Question: I am trying to make a navbar like seen on: <URL>
I have the code below:
'''
<head>
<meta charset='UTF-8' />
<link href='//netdna.bootstrapcdn.com/twitter-bootstrap/2.3.1/css/bootstrap-combined.min.css' rel='stylesheet' />
</head>
<body class='container'>
<nav class="navbar navbar-inverse navbar-fixed-top" >
<div class="navbar-header">
<a class="navbar-brand" href="#">BLARG</a>
</div>
<div>
<ul class="nav navbar-nav">
<li class="active"><a href="#">TEST</a></li>
</ul>
</div>
</nav>
<title>Splatter</title>
<div class="page-header">
<h1><%= @title %></h1>
</div>
<%= yield %>
'''
But I get something like this:

Any ideas what I am totally messing up
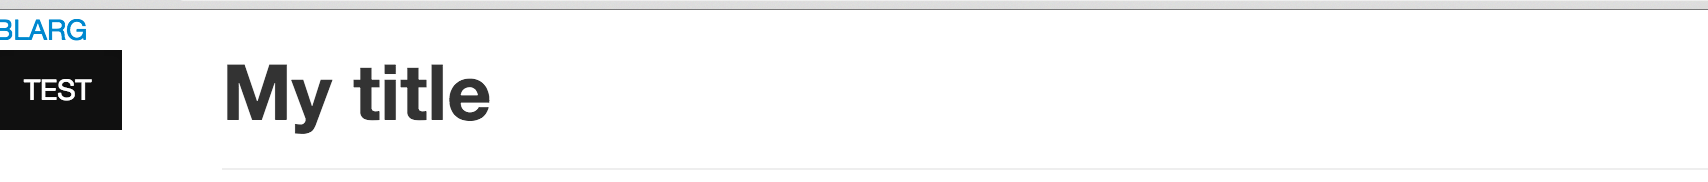
Answer: You were referencing 'Bootstrap v2 stylesheet' in your head for v3 code and then had to clean the HTML markup.
'''
<link href='https://cdnjs.cloudflare.com/ajax/libs/twitter-bootstrap/3.3.5/css/bootstrap.min.css' rel='stylesheet' />
<body>
<nav class="navbar navbar-default">
<div class="container-fluid">
<div class="navbar-header">
<a href="#" class="navbar-brand">Blarg</a>
</div>
<div class="navbar-collapse collapse" id="navbar">
<ul class="nav navbar-nav">
<li><a href="#">Test</a>
</li>
</ul>
</div>
<!--/.nav-collapse -->
</div>
<!--/.container-fluid -->
</nav>
</body>
'''